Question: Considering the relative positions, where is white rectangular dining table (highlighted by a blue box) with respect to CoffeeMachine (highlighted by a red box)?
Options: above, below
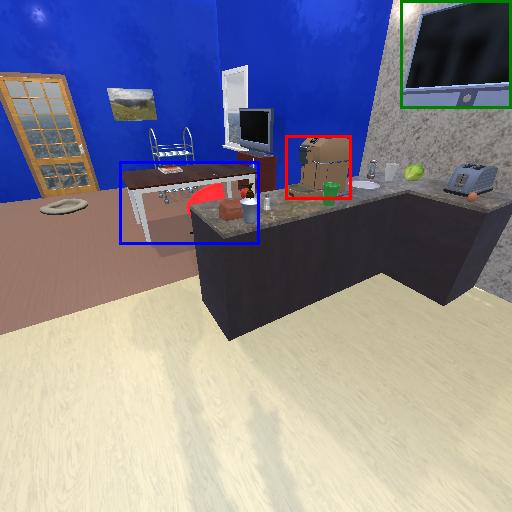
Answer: above